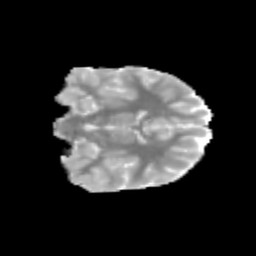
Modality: MD
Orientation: coronal
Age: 10
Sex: female
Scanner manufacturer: siemens
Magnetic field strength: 3 T
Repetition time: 3.8 s
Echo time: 0.07 s